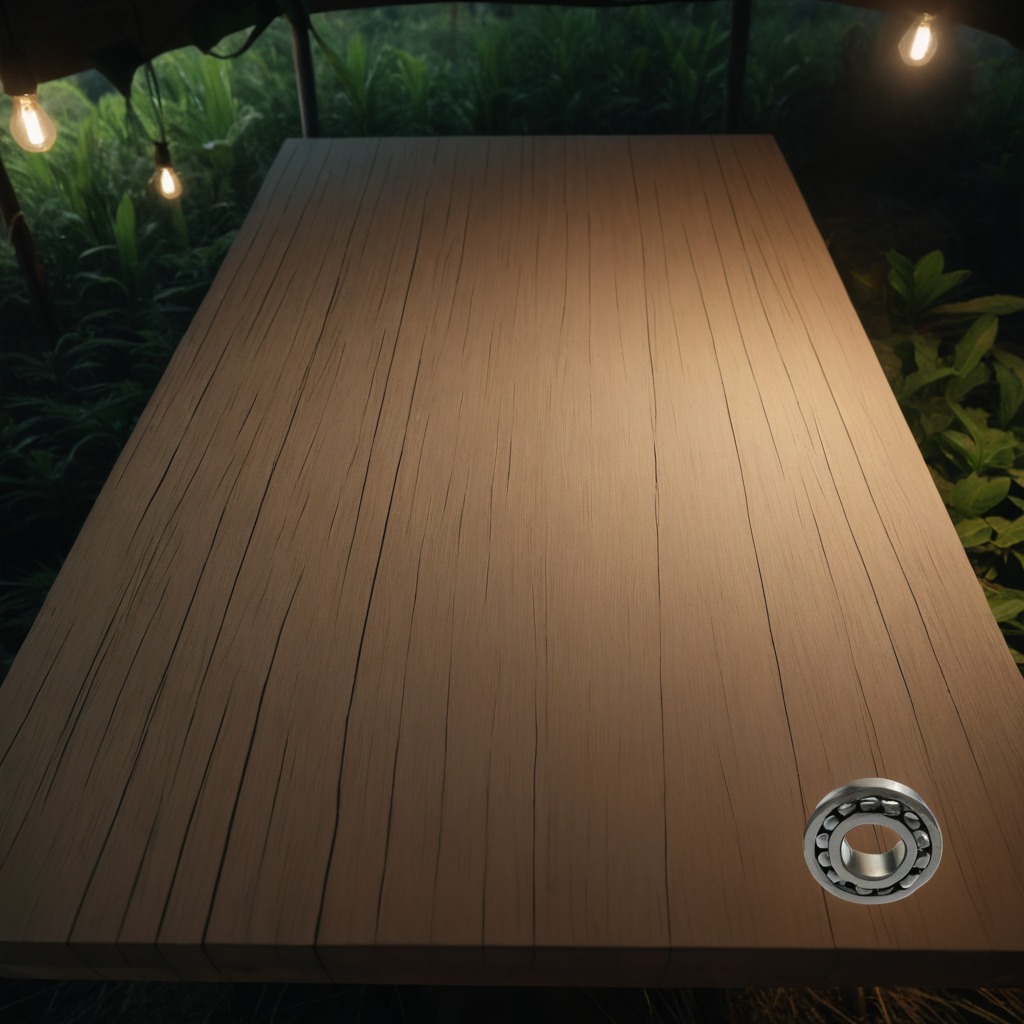
A metal ball bearing is lying on the wooden table.